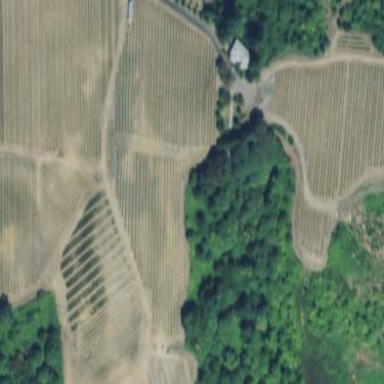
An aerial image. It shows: Beautiful vineyard in the countryside.